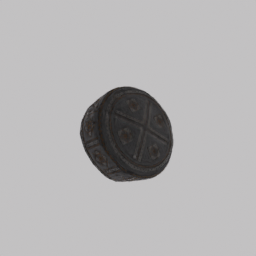
Label: people